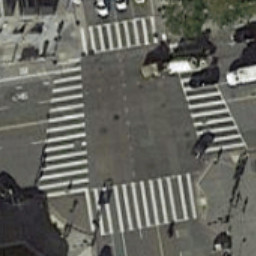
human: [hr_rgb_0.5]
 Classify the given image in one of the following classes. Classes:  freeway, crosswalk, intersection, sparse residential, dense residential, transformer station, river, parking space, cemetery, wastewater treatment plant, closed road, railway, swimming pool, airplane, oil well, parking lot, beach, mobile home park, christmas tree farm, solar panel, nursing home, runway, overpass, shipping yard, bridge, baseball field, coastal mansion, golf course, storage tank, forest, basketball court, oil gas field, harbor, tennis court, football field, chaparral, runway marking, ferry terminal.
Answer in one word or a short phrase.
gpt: crosswalk